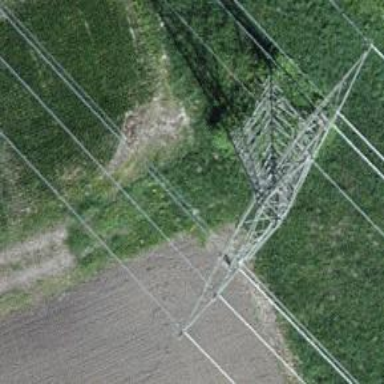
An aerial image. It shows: Power tower.